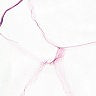
Metastatic tissue present: no